Field crop: tomato
Growth stage: 2
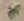
Species: solanum